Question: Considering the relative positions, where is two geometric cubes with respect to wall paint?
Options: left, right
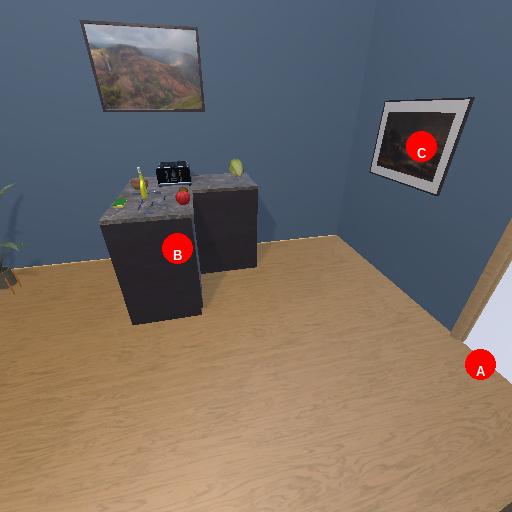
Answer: left